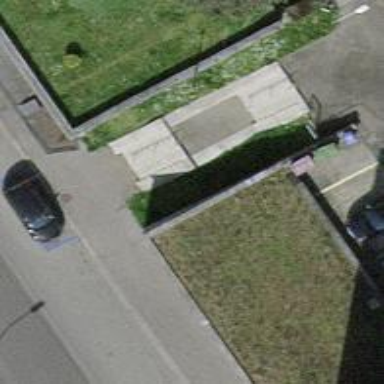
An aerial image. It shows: Concrete steps with ramp available for accessibility.